Question: Recently at work, I was tasked with implementing a URL shortener for my department to use internally. We're largely a ASP.NET MVC shop (whenever possible), so naturally I gravitated towards the open source <URL> a valid connection string:
'''
<add name="Shrinkr" connectionString="Data Source=sql08r2.myFQDN;Initial Catalog=Shrinkr;Integrated Security=True" providerName="System.Data.SqlClient" />
'''
Building and running it in Debug mode yields the following error:

Of course, my database is empty and has no table structure. I just can't figure out how the heck to get the database populated with the correct initial schema. I've heard that EF can autogenerate the database, but I'm not sure if that applies in this case. If there is a SQL file in the Shrinkr release to get the DB up and running, I sure as heck can't find it. I've been banging my head against my desk for a few days now on this and I can't figure out what I'm missing!
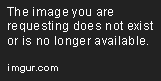
Answer: I just downloaded the source, and there is a create.sql script in the Database folder. Sounds like that is what you're looking for.